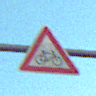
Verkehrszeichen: RadverkehrLinks
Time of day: SunriseSunset
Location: Outdoor (RoadRail)
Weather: PartlyCloudy
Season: NotSpecified
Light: Natural